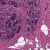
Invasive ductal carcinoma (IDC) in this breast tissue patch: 0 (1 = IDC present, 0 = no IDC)